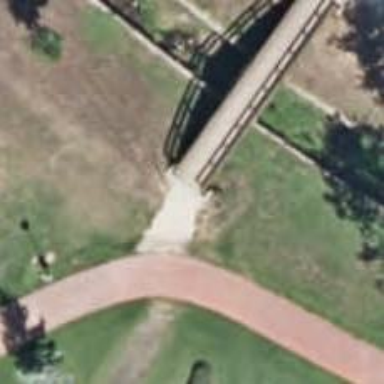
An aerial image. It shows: Boardwalk bridge over footway.